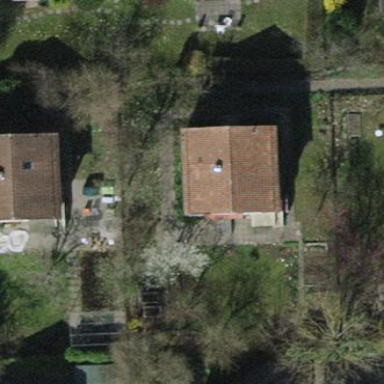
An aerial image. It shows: Residential garden.